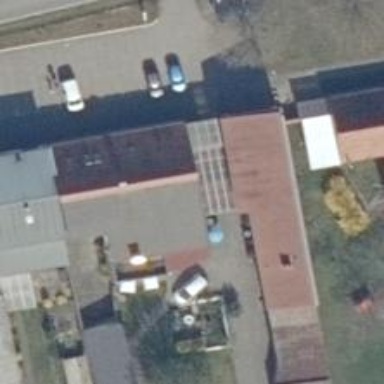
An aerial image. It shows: Restaurant and guest house combined in one location.